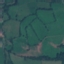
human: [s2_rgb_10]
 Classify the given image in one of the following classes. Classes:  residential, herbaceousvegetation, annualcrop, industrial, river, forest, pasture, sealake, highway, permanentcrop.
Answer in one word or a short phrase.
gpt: Pasture